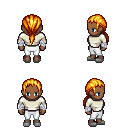
a pixel art fantasy rpg character, female body template, human, dark skin, white long-sleeve shirt, white pants, light blonde ponytail hairstyle, white cloth bandages, white slippers, four views (front, back, left, right), 2x2 character sprite sheet, small pixel art, hard edges, no anti-aliasing